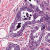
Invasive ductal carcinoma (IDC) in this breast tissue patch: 0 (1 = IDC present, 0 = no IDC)